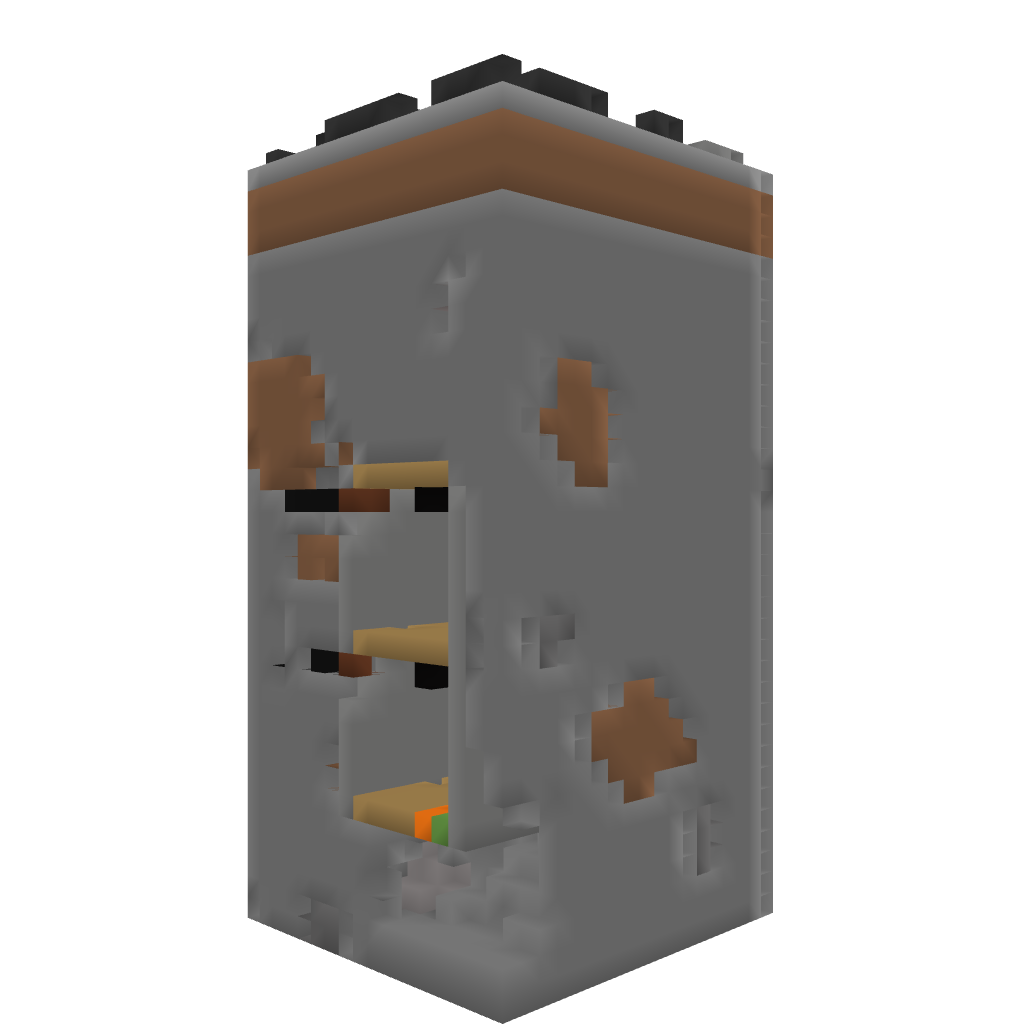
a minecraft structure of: Underground base